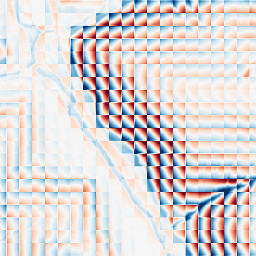
Category: wavelet
Decomposition family: wavelet_dwt
Decomposition parameters: wavelet: haar
level: 4
Upsampling method: quadratic
Upsampling parameters: scale: 2
Upsampling scale: 2